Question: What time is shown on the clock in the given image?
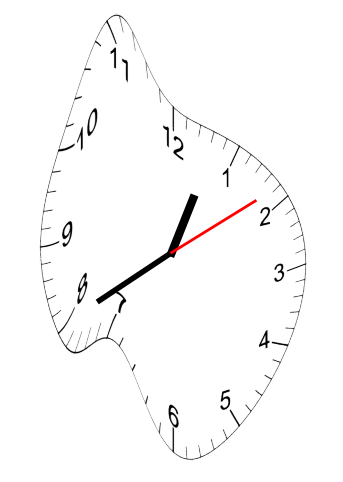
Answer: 12:40:09